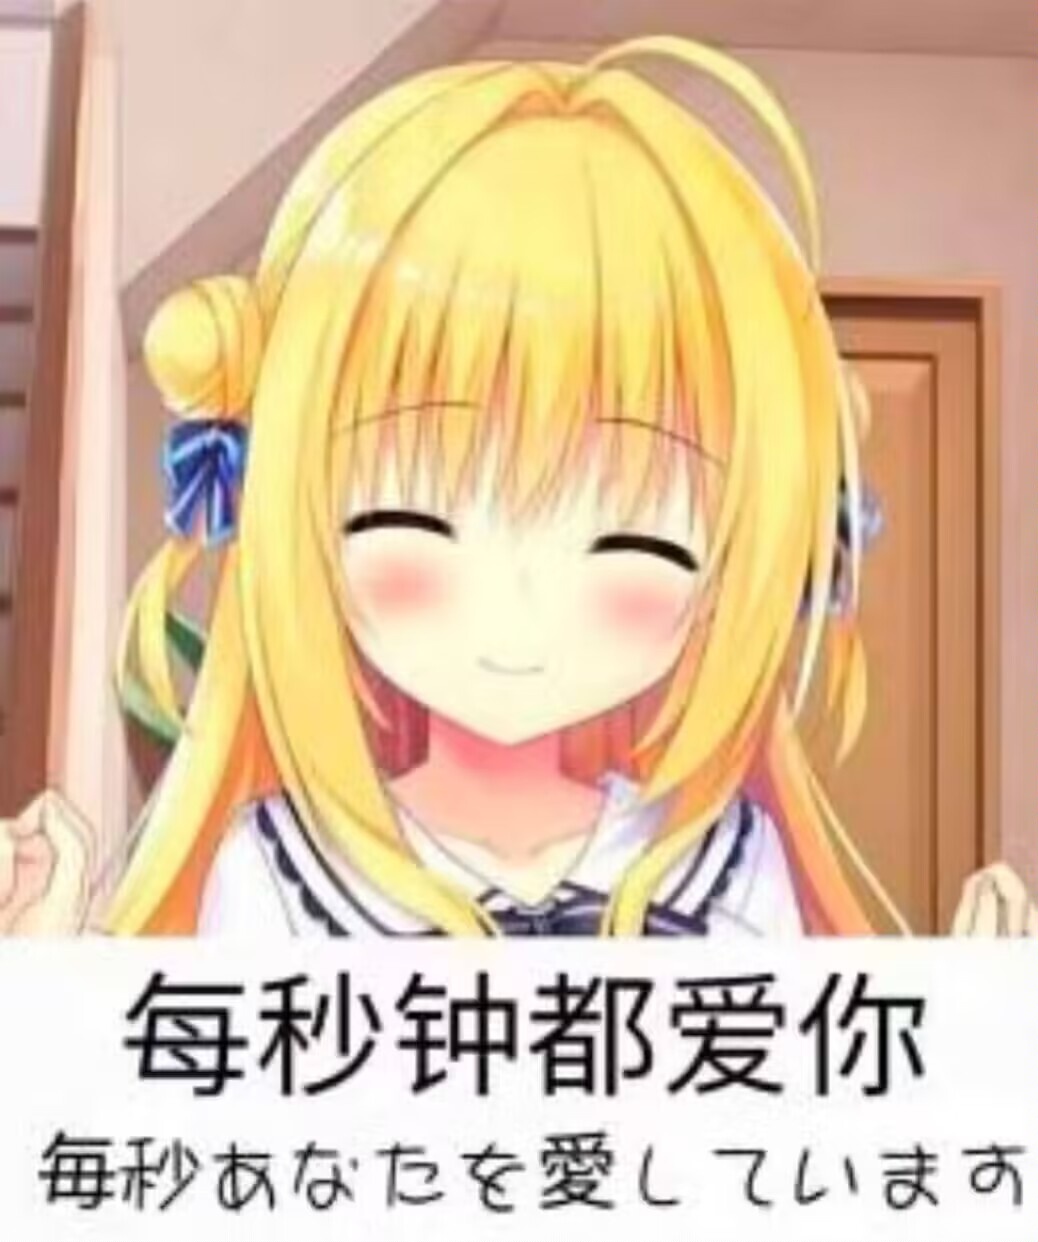
Label: anime